Field crop: maize
Growth stage: 2
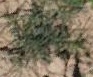
Species: salsola